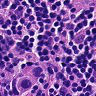
Metastatic tissue present: no